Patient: sex M, age 77
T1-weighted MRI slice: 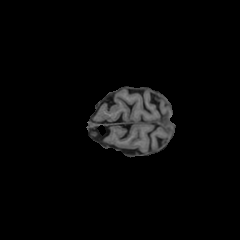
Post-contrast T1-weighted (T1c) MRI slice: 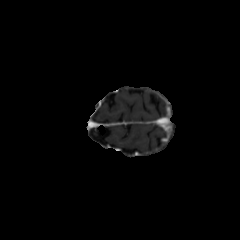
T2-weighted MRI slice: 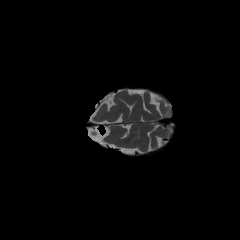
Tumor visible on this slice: no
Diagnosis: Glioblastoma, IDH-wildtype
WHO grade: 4